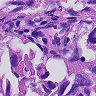
Metastatic tissue present: yes